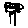
Label: tree